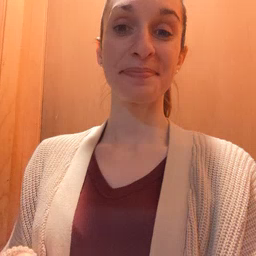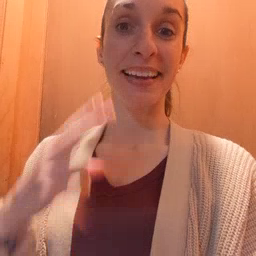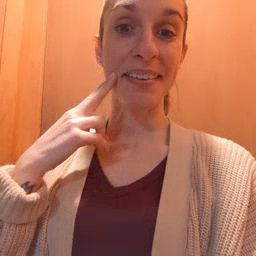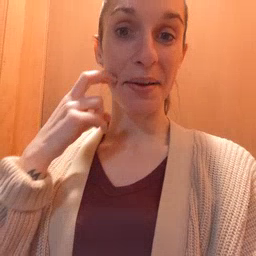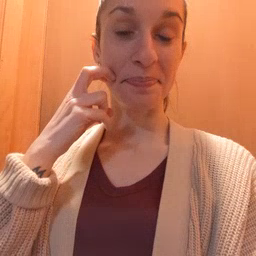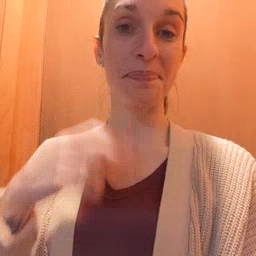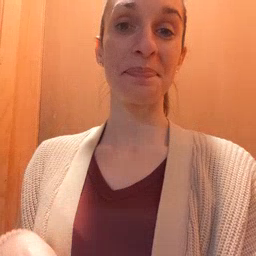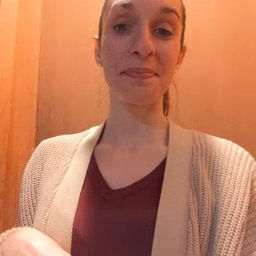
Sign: gum